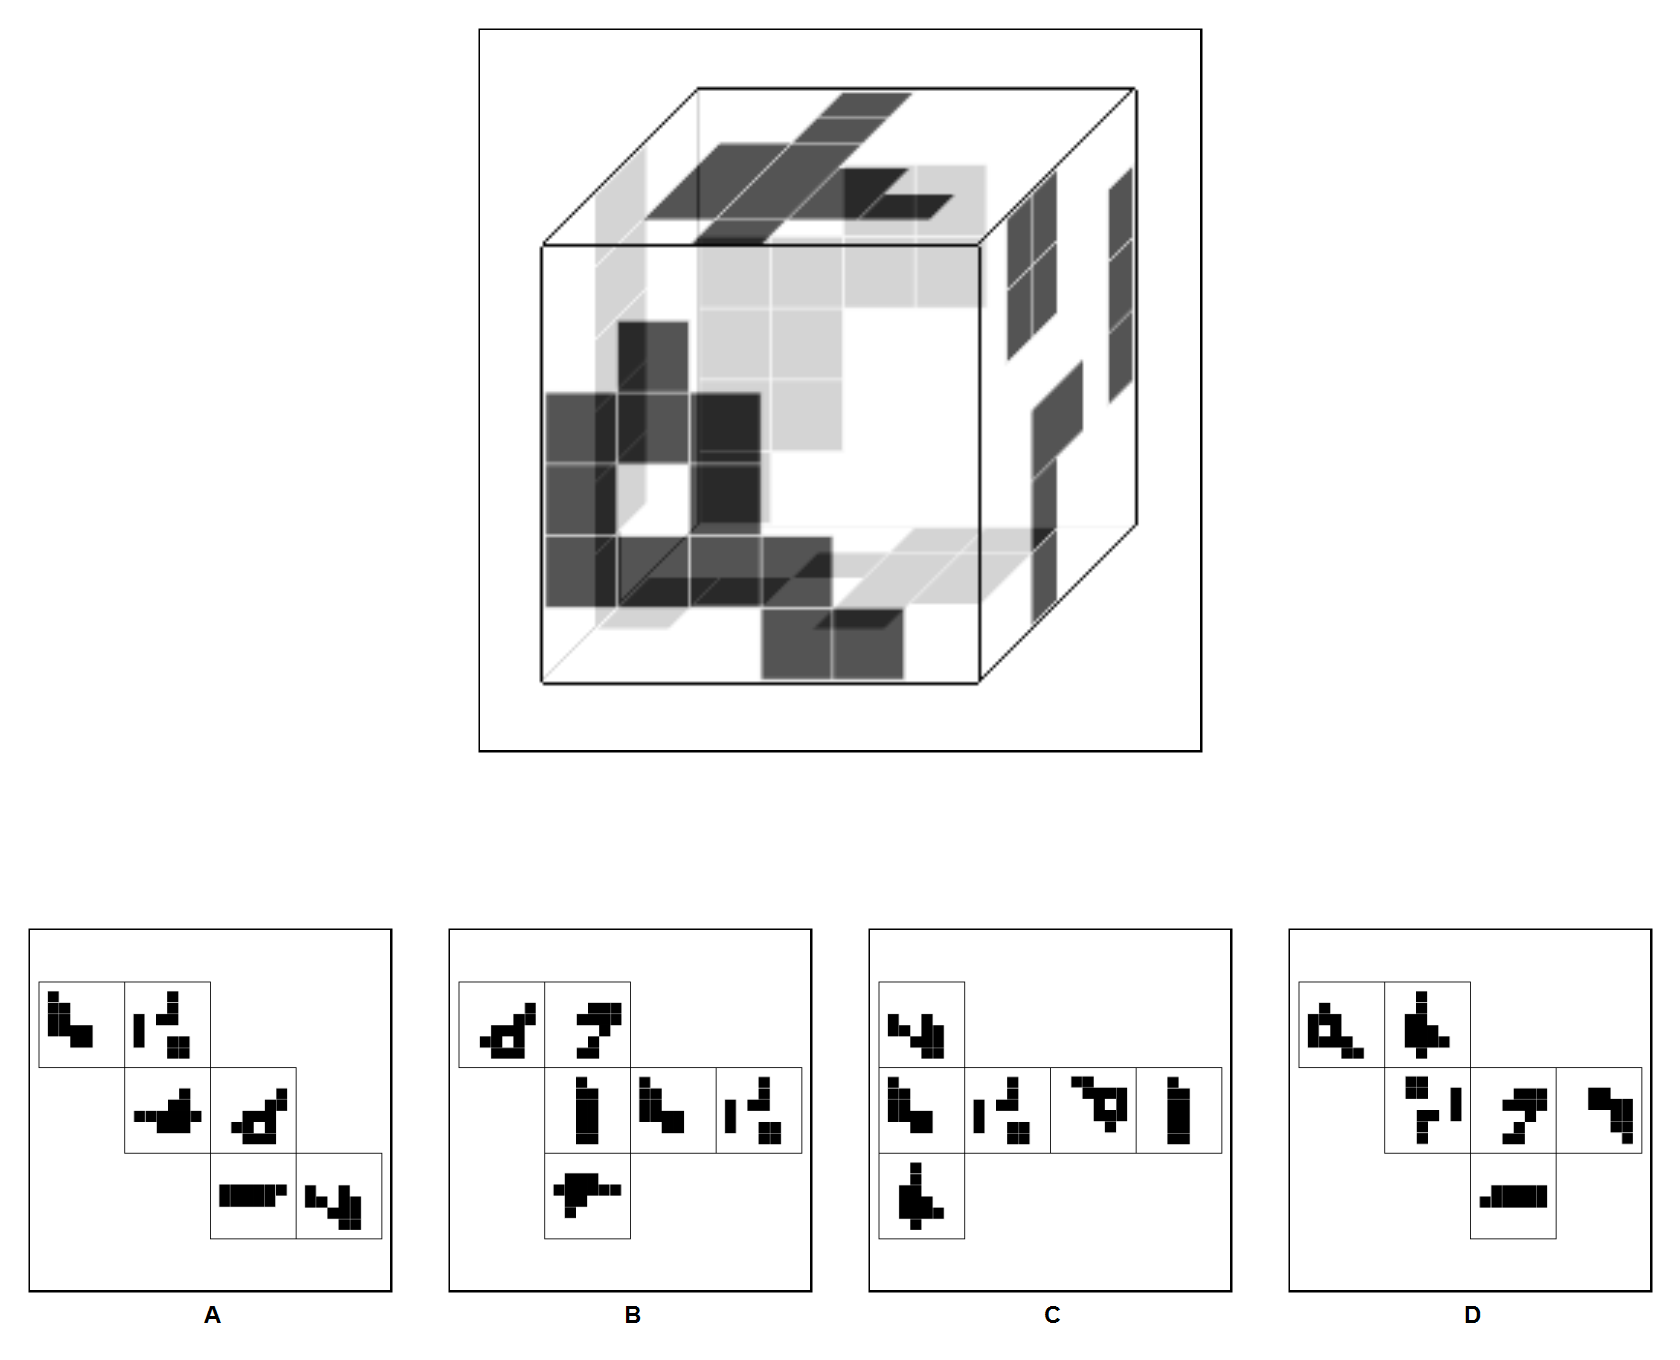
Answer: D